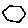
Label: hexagon